Interaction volume radius: 5 \u00c5
Interaction volume height: 25 \u00c5
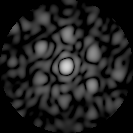
Disorder parameter: 0.6918